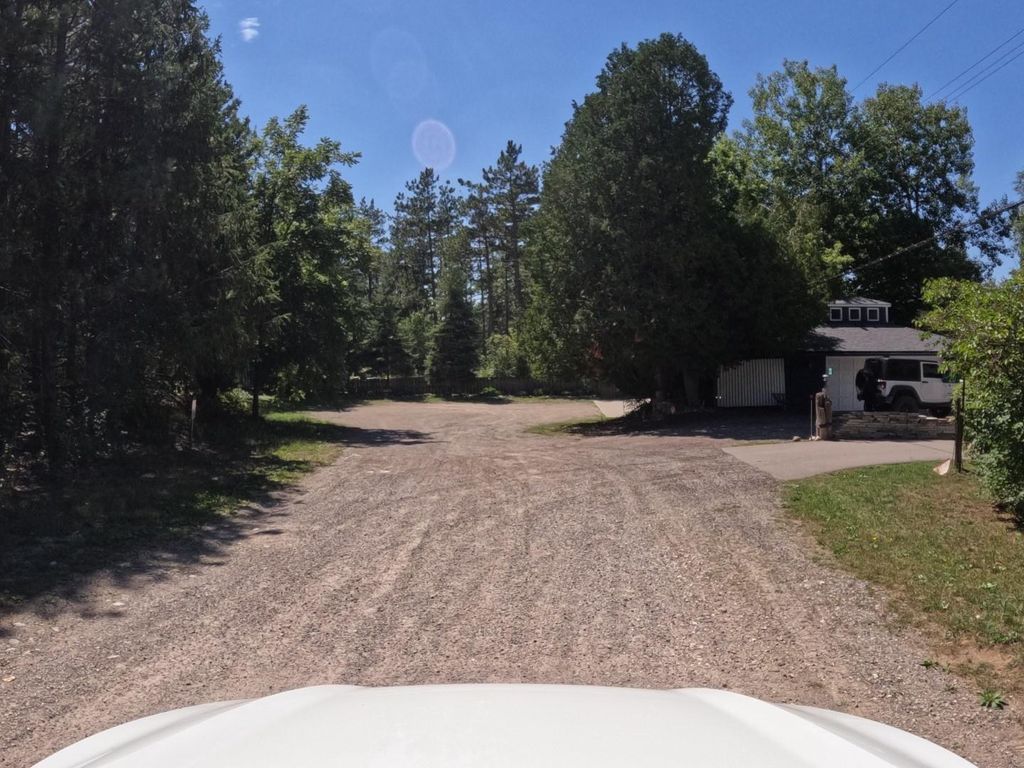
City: kitchener-waterloo